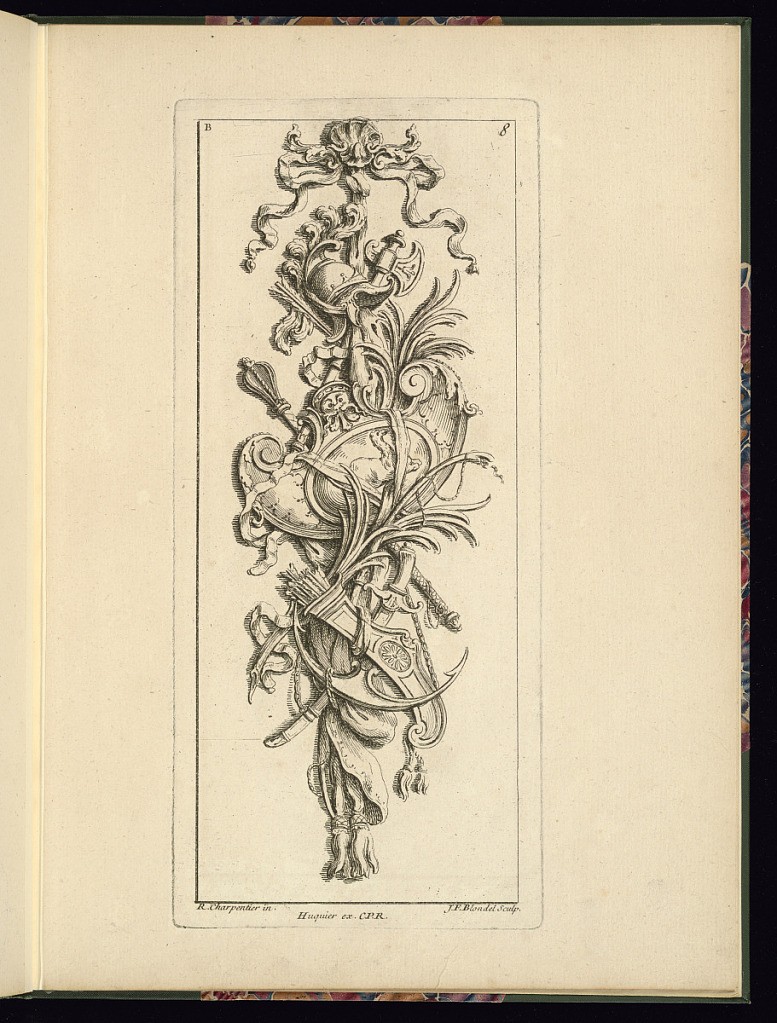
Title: Design for a Pendant Trophy
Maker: René Charpentier, French, 1680 - 1723
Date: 1738–61
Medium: Etching on laid paper
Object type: Print
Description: A design for an ornamental pendant trophy from a series of twelve plates. The trophy features arms and armor, and a framed cartouche depicting a camel intertwined with foliate branches, palm leaves, ropes and ribbons hanging from a tied ribbon, with a central shell motif with acanthus leaf scrolls. The plate is signed and numbered.